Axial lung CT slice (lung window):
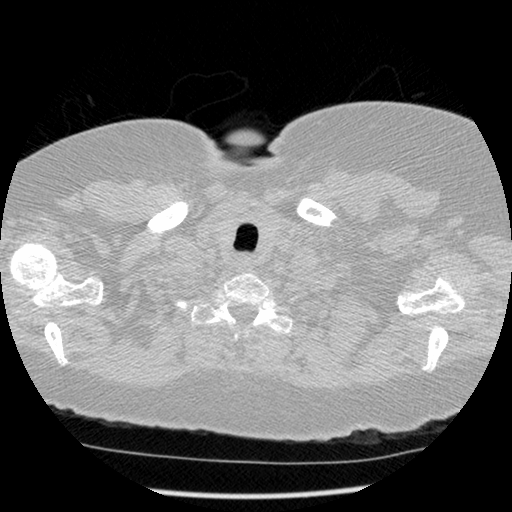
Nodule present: no